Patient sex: M
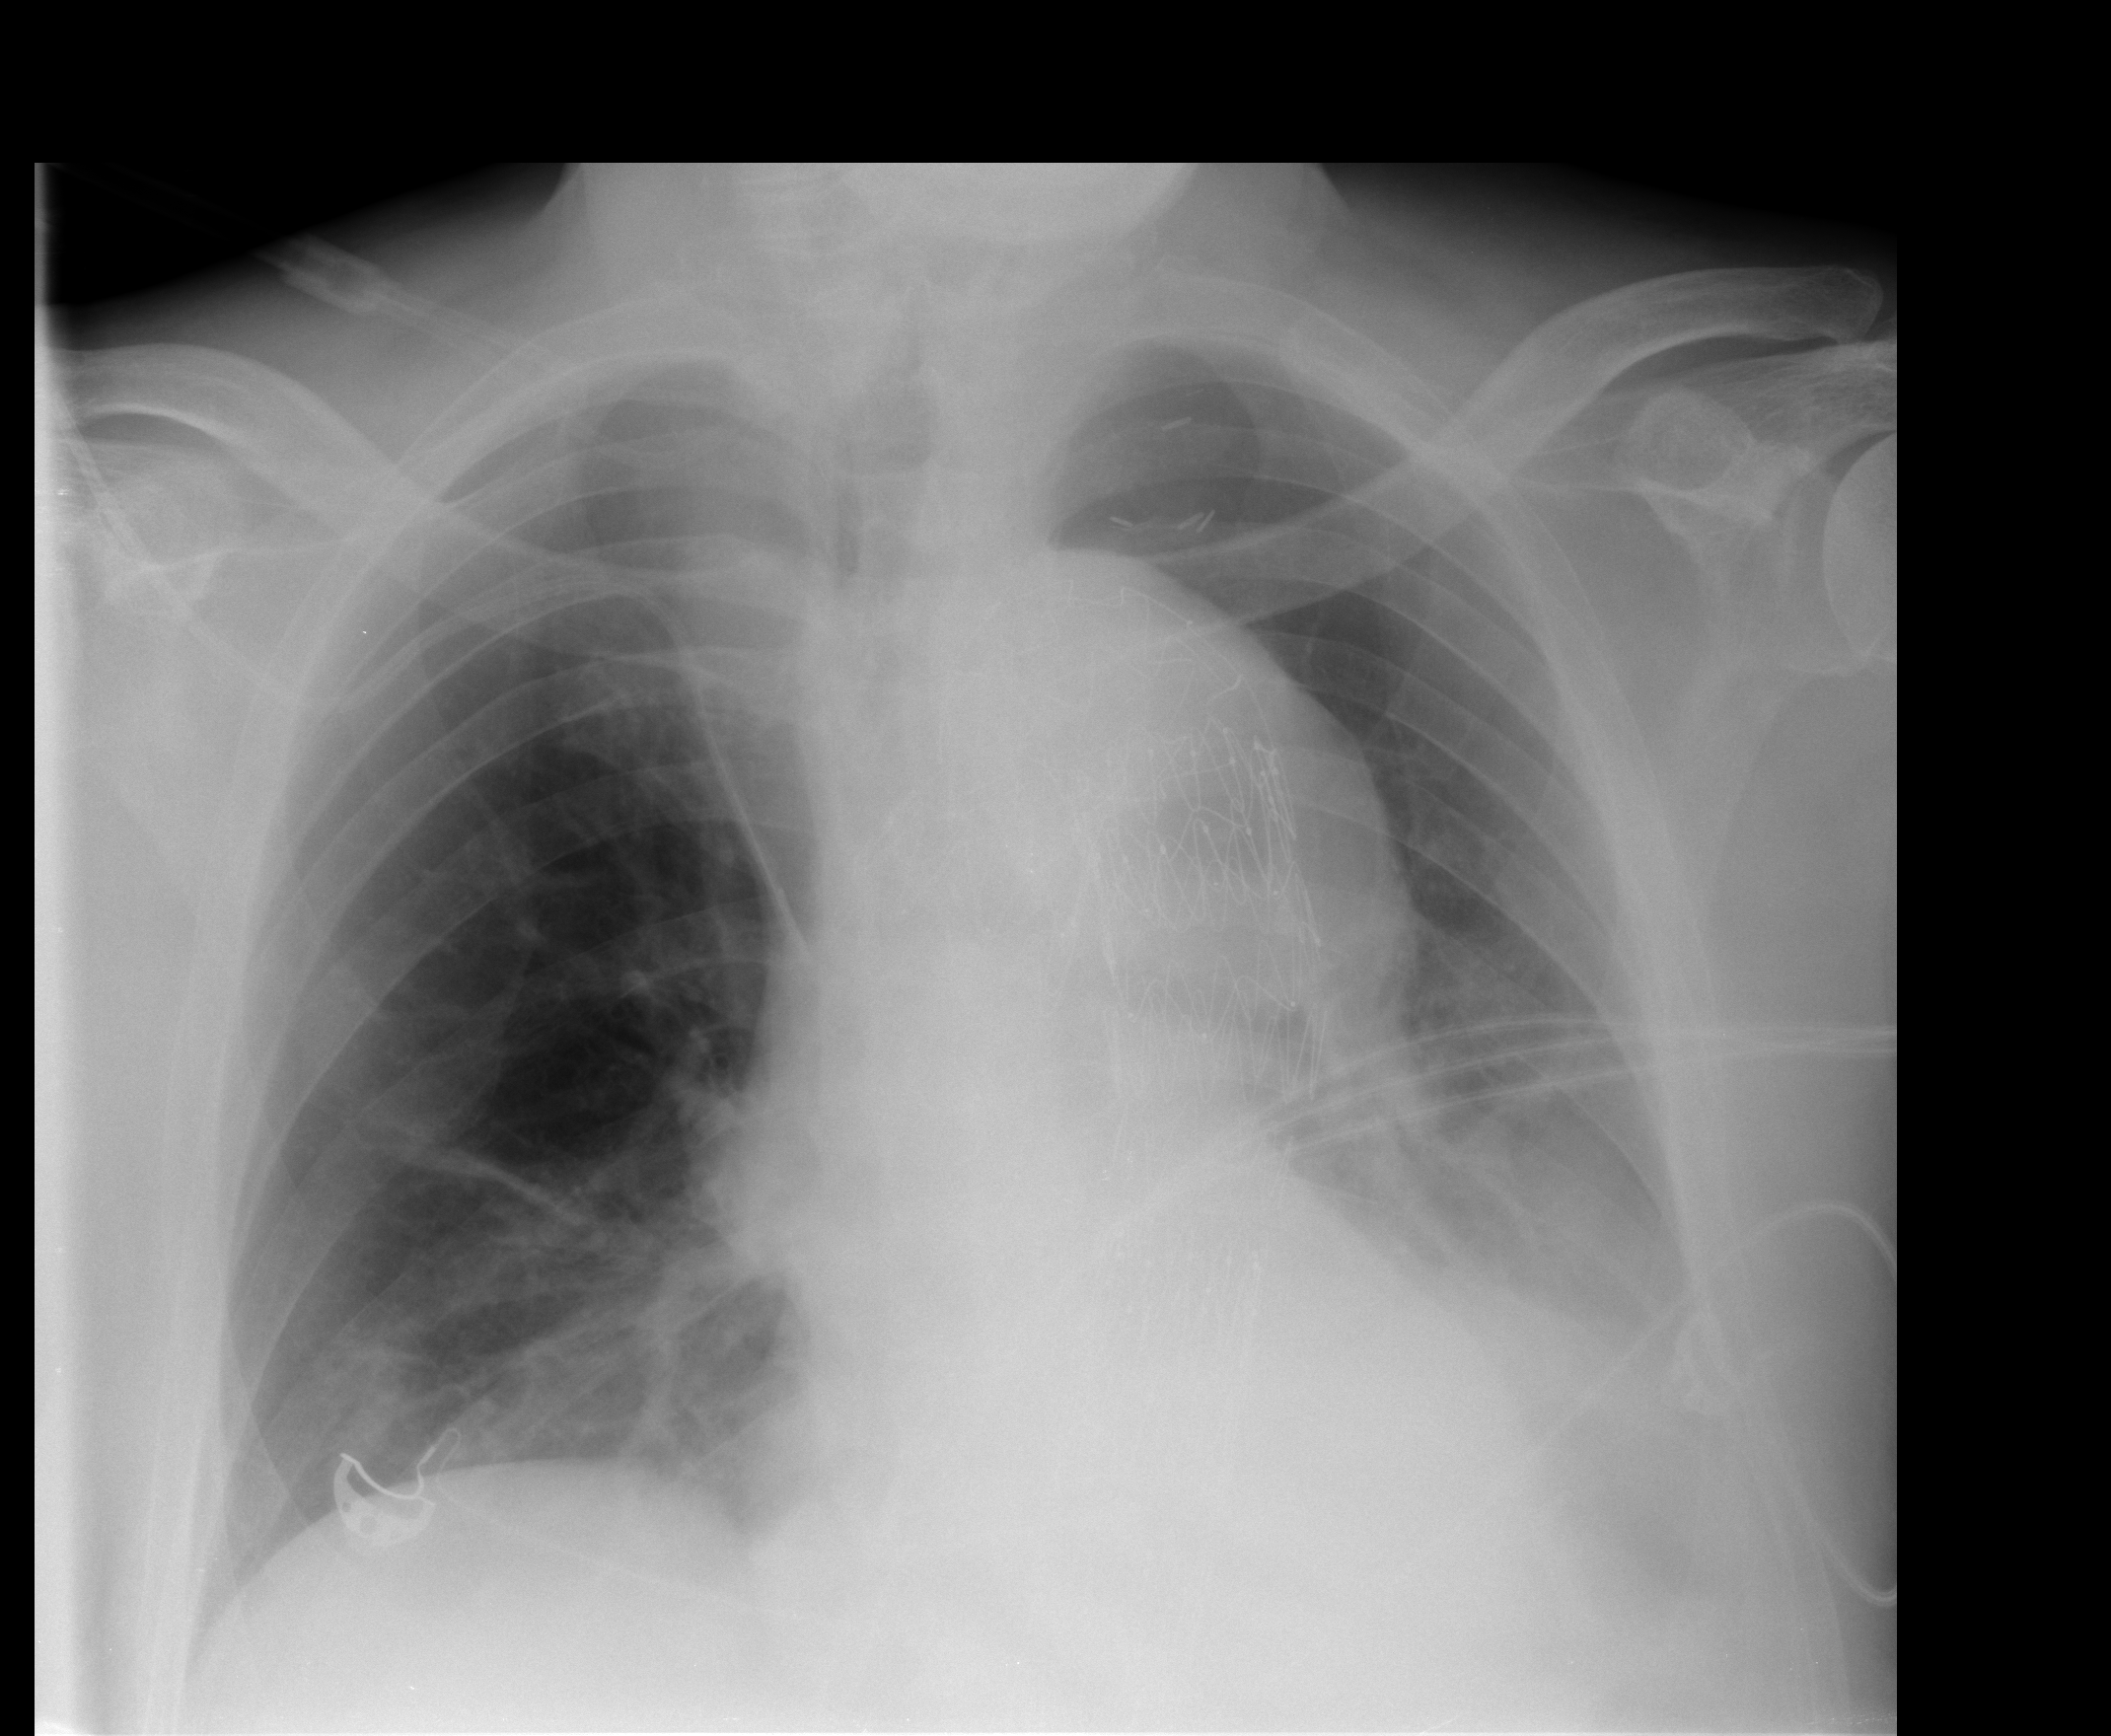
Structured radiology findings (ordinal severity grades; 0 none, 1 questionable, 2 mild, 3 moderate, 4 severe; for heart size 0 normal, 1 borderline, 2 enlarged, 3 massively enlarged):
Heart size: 0
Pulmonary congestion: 0
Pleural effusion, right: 0
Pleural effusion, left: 2
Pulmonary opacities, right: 0
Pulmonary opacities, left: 0
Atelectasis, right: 1
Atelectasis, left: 2